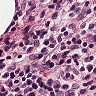
Metastatic tissue present: no